Question: I have created a 'ListView' that is populated from a database.Each row has a button to update the item value from the list and the database.I want to add onClick event for buttons used in item of 'ListView'. How can I assign an OnClickListener for buttons for list items ?

'''
<?xml version="1.0" encoding="utf-8"?>
<LinearLayout xmlns:android="http://schemas.android.com/apk/res/android"
android:layout_width="match_parent"
android:layout_height="match_parent"
android:background="#ffffff">
<ListView
android:id="@android:id/list"
android:layout_width="match_parent"
android:layout_height="wrap_content"/>
</LinearLayout>
'''
'''
<LinearLayout xmlns:android="http://schemas.android.com/apk/res/android"
android:layout_width="fill_parent"
android:layout_height="fill_parent"
android:background="#ffffff"
android:padding="5dip" >
<LinearLayout
android:layout_width="fill_parent"
android:layout_height="46dp"
android:background="#ffffff"
android:padding="5dip"
android:weightSum="100" >
<TextView
android:id="@+id/item_bname"
android:layout_width="wrap_content"
android:layout_height="match_parent"
android:layout_weight="25"
android:padding="2dp"
android:text="Hello"
android:textAppearance="?android:attr/textAppearanceMedium"
android:textColor="#000000"
android:textSize="12dip" />
<TextView
android:id="@+id/item_bid"
android:layout_width="wrap_content"
android:layout_height="match_parent"
android:layout_weight="25"
android:padding="2dp"
android:text="Hello"
android:textAppearance="?android:attr/textAppearanceMedium"
android:textColor="#000000"
android:textSize="12dip" />
<Button
android:id="@+id/item_button"
android:layout_width="wrap_content"
android:layout_height="match_parent"
android:layout_alignParentRight="true"
android:layout_alignTop="@+id/item_bname"
android:layout_marginRight="16dp"
android:layout_weight="50"
android:focusable="false"
android:focusableInTouchMode="false"
android:padding="2dp"
android:text="Join"
android:textAppearance="?android:attr/textAppearanceMedium"
android:textColor="#000000"
android:textSize="12dip" />
</LinearLayout>
</LinearLayout>
'''
'''
public class AddToOutlet extends ListActivity {
SessionManager session;
String success, cus_id, bus_id;
@Override
protected void onCreate(Bundle savedInstanceState) {
// TODO Auto-generated method stub
super.onCreate(savedInstanceState);
setContentView(R.layout.addtooutlet);
session = new SessionManager(getApplicationContext());
session.checkLoginback();
// get user data from session
HashMap<String, String> user = session.getUserDetails();
// ID
final String cus_id = user.get(SessionManager.KEY_ID);
ArrayList<HashMap<String, String>> mylist = new ArrayList<HashMap<String, String>>();
ArrayList<NameValuePair> postParameters = new ArrayList<NameValuePair>();
postParameters.add(new BasicNameValuePair("cus_id", cus_id));
String response = null;
try {
response=LoginHttpClient.executeHttpPost("http://10.0.2.2/android_api/add_to_outlet.php",postParameters);
JSONObject json = new JSONObject(response);
JSONArray jArray = json.getJSONArray("customer");
for (int i = 0; i < jArray.length(); i++) {
HashMap<String, String> map = new HashMap<String, String>();
JSONObject json_data = jArray.getJSONObject(i);
map.put("bus_name", json_data.getString("bus_name"));
map.put("bus_id", json_data.getString("bus_id"));
success = json_data.getString("success");
mylist.add(map);
}
} catch (Exception e) {
Log.e("log_tag", "Error parsing data " + e.toString());
}
ListAdapter adapter = new SimpleAdapter(this, mylist,
R.layout.addtooutlet_list_item, new String[] { "bus_name",
"bus_id" },
new int[] { R.id.item_bname, R.id.item_bid });
setListAdapter(adapter);
}
public class Myadapter extends ArrayAdapter<String> {
private OnClickListener callback;
public Myadapter(Context context, int resource, int textViewResourceId,
String[] strings, OnClickListener callback) {
super(context, resource, textViewResourceId, strings);
this.callback = callback;
}
@Override
public View getView(int position, View convertView, ViewGroup parent) {
LayoutInflater inflater = getLayoutInflater();
View row = inflater.inflate(R.layout.addtooutlet_list_item, parent,
false);
Button buttonEdit = (Button) row.findViewById(R.id.item_button);
buttonEdit.setOnClickListener(new OnClickListener() {
public void onClick(View arg0) {
Log.i("xx", "Button pressed!");
}
});
return convertView;
}
private LayoutInflater getLayoutInflater() {
// TODO Auto-generated method stub
return null;
}
}
}
'''
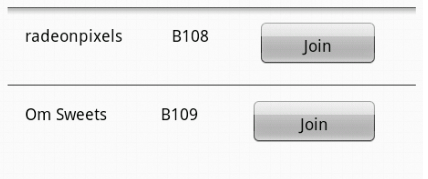
Answer: You have
'''
View row = inflater.inflate(R.layout.addtooutlet_list_item, parent,
false);
'''
But you return
'''
return convertView;
'''
Should be
'''
View convertView = inflater.inflate(R.layout.addtooutlet_list_item, parent,
false);
'''
And
'''
Button buttonEdit = (Button) convertView.findViewById(R.id.item_button);
'''
And
'''
return convertView;
'''
Edit:
As suggested in the comment by blackbelt. You are not using Custom ArrayAdapter
You probably meant
'''
Myadapter adapter = new MyAdapter(ActivityName.this,R.layout.addtooutlet_list_item,mylist);
setListAdapter(adapter);
'''
Then
'''
ArrayList<HashMap<String,String> map;
LayoutInflater mInflater;
public Myadapter(Context context, int resource, int textViewResourceId,
ArrayLsit<HashMap<String,String> map, OnClickListener callback) {
super(context, resource, textViewResourceId, map);
this.map = map;
mInflater = LayoutInflater.from(context);
}
@Override
public View getView(int position, View convertView, ViewGroup parent) {
ViewHolder holder;
if(convertView ==null)
{
holder = new ViewHolder();
convertView = mInflater.inflate(R.layout.addtooutlet_list_item, parent,
false);
holder.tv1 = (TextView) convertView.findViewById(R.id.textView1);
holder.tv2 = (TextView) convertView.findViewById(R.id.textView2);
holder.b = (Button) convertView.findViewById(R.id.item_button);
convertView.setTaf(holder);
}else{
holder =(ViewHolder) convertView.getTag();
}
HashMap<String,String> hm = map.get(position);
holder.tv1.setText(hm.get(postion).get("bus_name").toString());
holder.tv2.setText(hm.get(postion).get("bus_id").toString());
holder.b.setOnClickListener(new OnClickListener() {
public void onClick(View arg0) {
Log.i("xx", "Button pressed!");
}
});
return convertView;
}
'''
The ViewHodler
'''
static class ViewHolder
{
Button b;
TextView tv1,tv2;
}
'''
Now you should have a textview's in 'layout.addtooutlet_list_item.xml' and update views in getView.
Also consider using a ViewHolder Pattern
<URL>